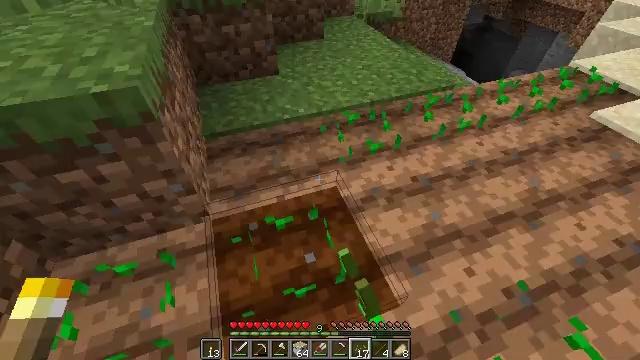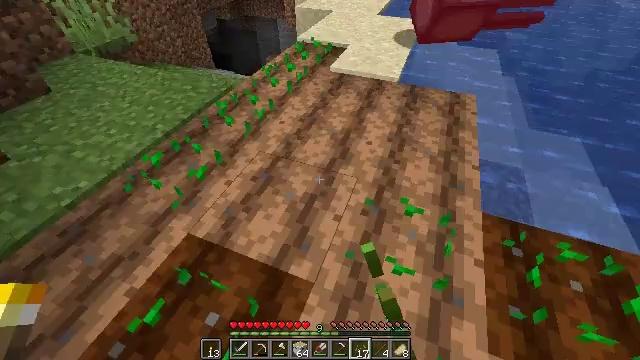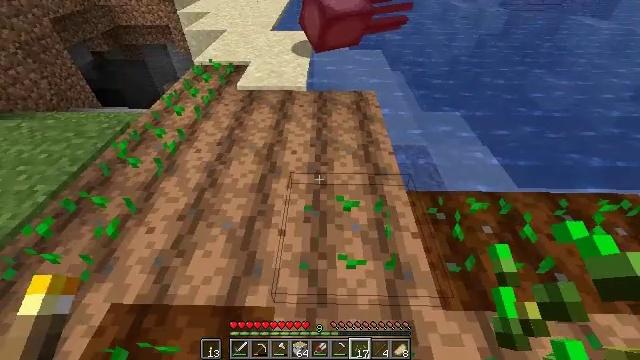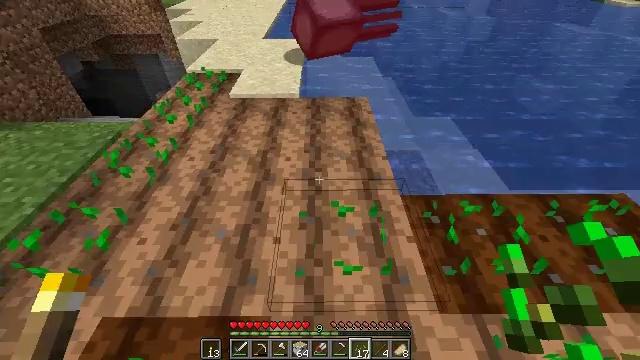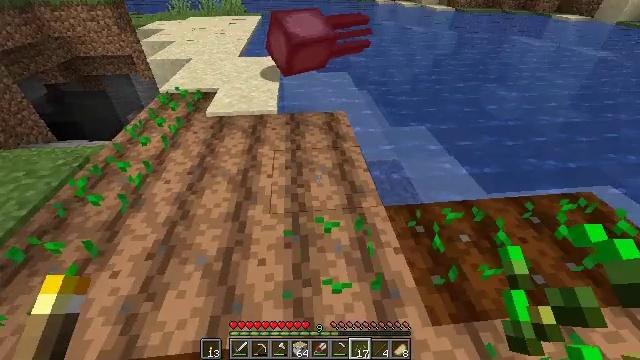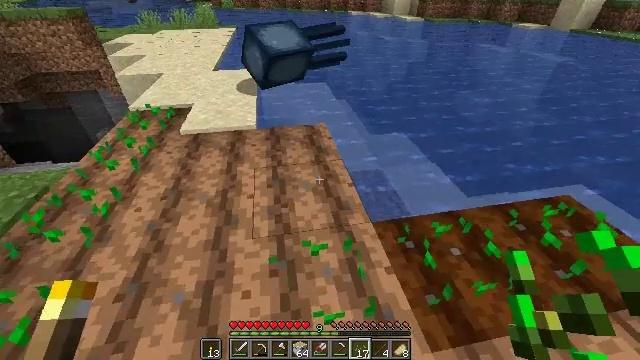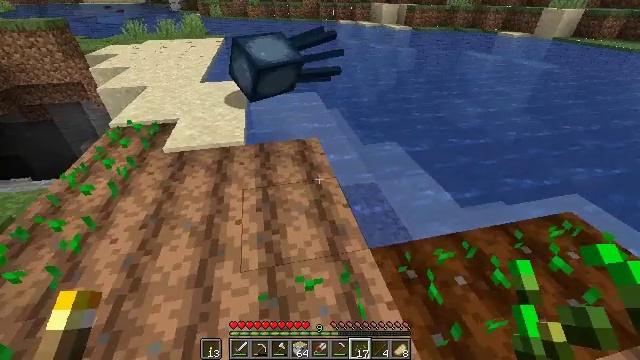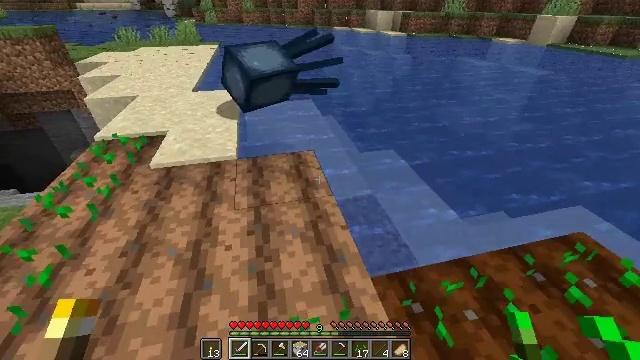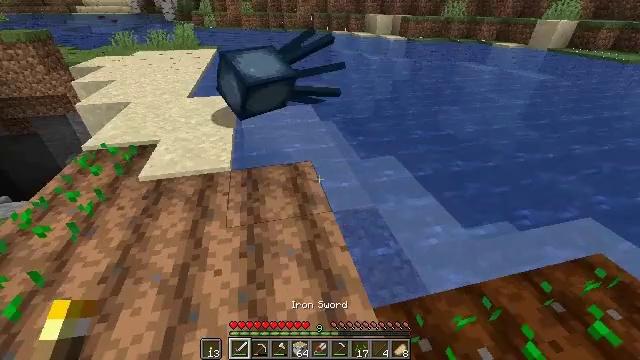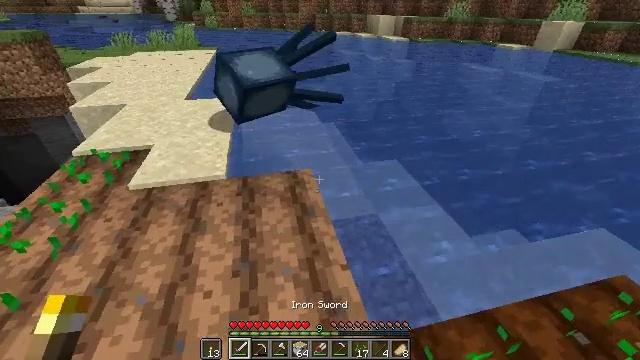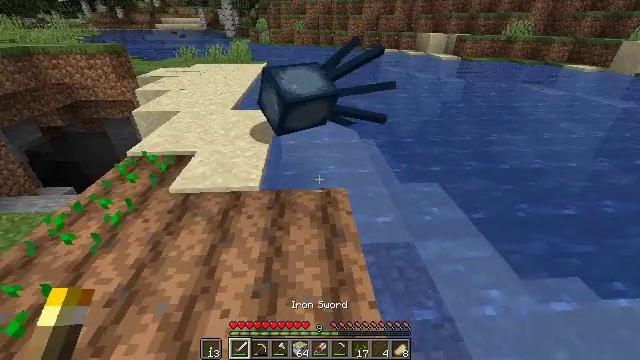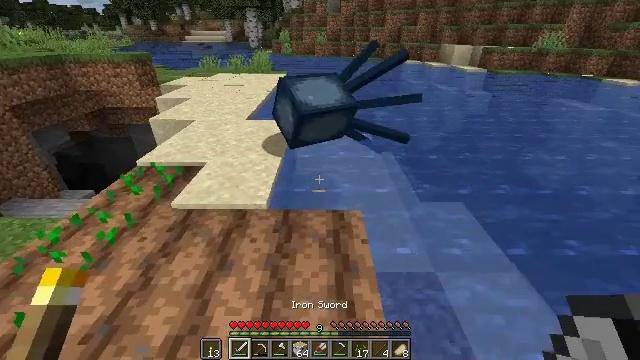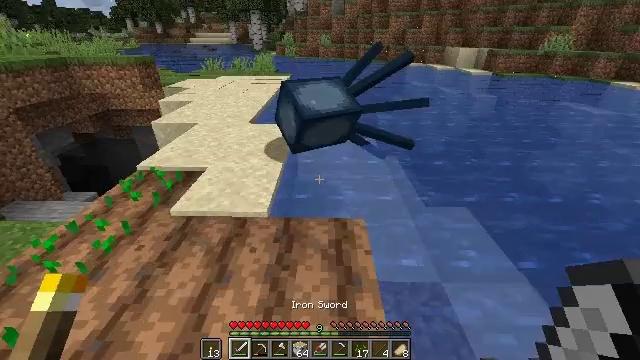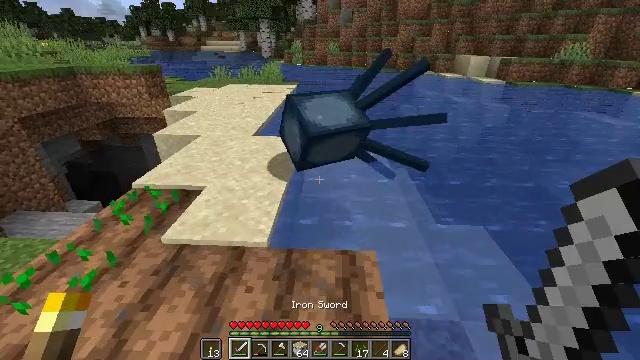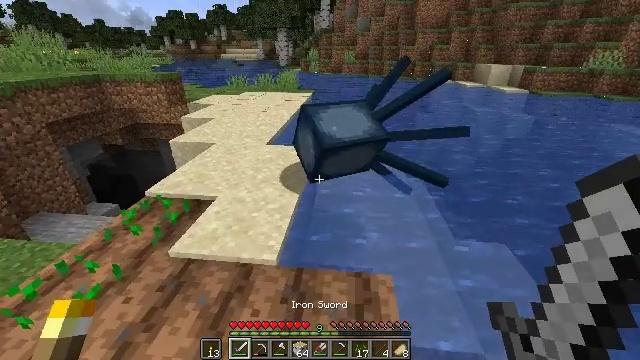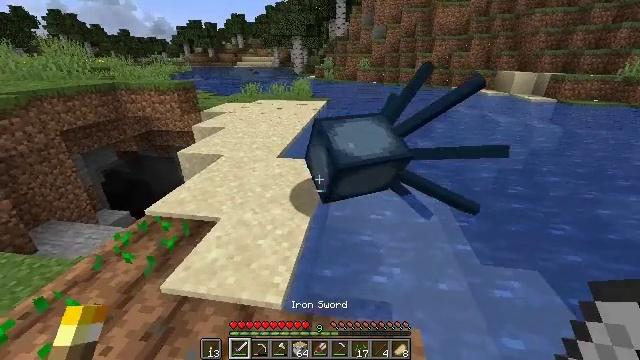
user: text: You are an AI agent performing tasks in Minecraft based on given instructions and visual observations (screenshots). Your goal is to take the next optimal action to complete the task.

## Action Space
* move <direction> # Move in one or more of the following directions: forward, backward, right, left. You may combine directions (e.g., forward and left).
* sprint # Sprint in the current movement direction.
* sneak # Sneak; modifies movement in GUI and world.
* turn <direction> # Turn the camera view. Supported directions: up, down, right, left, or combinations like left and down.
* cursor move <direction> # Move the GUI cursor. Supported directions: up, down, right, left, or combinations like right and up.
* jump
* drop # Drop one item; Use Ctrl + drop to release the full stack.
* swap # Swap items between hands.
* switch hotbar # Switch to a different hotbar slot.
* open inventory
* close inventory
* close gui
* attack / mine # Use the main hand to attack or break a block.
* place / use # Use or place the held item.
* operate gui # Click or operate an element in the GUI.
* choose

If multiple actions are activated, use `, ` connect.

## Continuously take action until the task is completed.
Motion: motion action
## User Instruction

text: Hunt a squid.
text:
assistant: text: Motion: turn right and up
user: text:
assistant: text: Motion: turn right and up
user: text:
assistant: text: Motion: turn right and up
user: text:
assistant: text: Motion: move forward, turn right and up
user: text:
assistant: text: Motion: move forward, turn right and up
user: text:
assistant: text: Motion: move forward, turn right and up
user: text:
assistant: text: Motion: move forward, turn up, switch to hotbar 1
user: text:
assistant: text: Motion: move forward, switch to hotbar 1
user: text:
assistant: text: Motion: move forward, switch to hotbar 1
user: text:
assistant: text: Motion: move forward, turn left and up
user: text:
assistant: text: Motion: move forward, turn left and up
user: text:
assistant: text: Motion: move forward
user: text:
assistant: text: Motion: move forward, turn left and up
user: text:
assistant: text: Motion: move forward, turn left and up
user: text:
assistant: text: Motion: move forward, turn left and up
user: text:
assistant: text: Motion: move forward
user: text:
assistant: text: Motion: move forward
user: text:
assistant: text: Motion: move forward, turn right
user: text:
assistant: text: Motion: move forward, attack / mine
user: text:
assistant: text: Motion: attack / mine
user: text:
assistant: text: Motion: no_op
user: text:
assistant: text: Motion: no_op
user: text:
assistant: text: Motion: no_op
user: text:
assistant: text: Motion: no_op